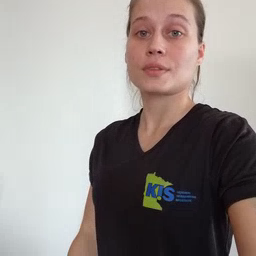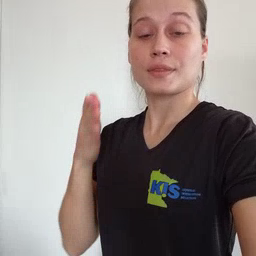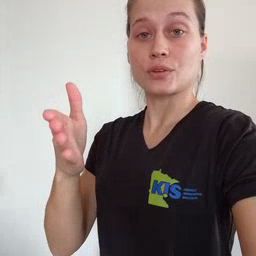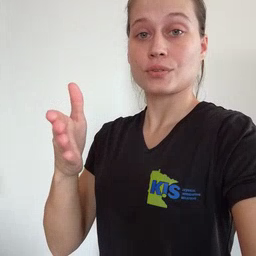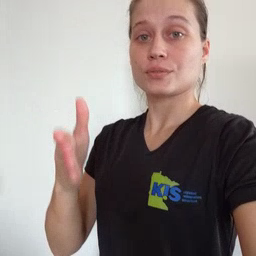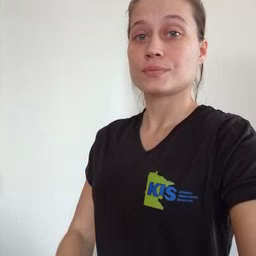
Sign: there